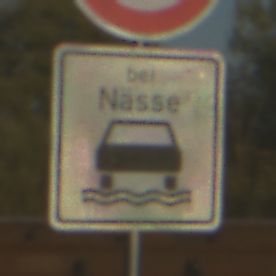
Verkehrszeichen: BeiNaesse
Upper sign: Geschwindigkeit100
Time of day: SunriseSunset
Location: Outdoor (RoadRail)
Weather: Clear
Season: NotSpecified
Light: Natural